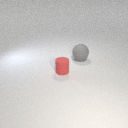
small red rubber cylinder in front of large gray rubber sphere